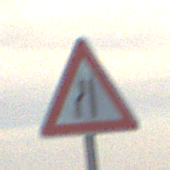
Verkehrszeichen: EinseitigVerengteFahrbahnLinks
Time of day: SunriseSunset
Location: Outdoor (RoadRail)
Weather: PartlyCloudy
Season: NotSpecified
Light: Natural